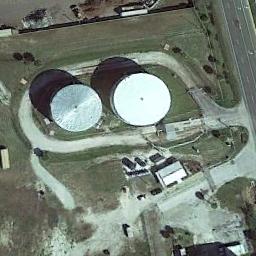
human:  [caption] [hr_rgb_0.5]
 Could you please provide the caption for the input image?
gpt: The storage tanks are surrounded by trees .

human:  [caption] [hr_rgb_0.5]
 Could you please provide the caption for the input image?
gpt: There are two storage tanks surrounded by the cement roads in the open space  The white storage tank is slightly larger than the gray one .

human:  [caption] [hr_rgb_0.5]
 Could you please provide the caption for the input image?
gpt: There are two white storage tanks on the grass .

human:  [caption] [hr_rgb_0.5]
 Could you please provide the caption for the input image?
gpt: There are two large storage tanks and many buildings in the factory, As well as many cars, And there is a large lawn in the factory .

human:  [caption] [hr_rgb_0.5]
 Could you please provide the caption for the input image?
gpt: Among images are two storage tanks next to each other .